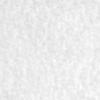
Label: no_change